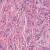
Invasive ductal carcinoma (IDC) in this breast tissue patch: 1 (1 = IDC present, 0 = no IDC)